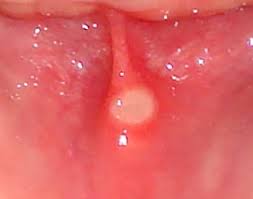
Condition: Mouth Ulcer